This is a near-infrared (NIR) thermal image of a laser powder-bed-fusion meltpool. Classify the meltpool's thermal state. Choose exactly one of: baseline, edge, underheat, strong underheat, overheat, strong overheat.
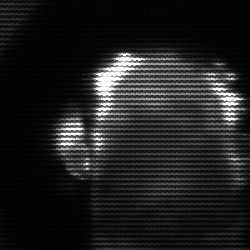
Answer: baseline